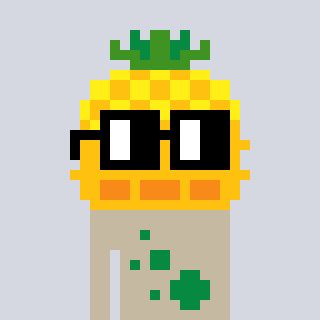
a pixel art character with square black glasses, a pineapple-shaped head and a bege-colored body on a cool background